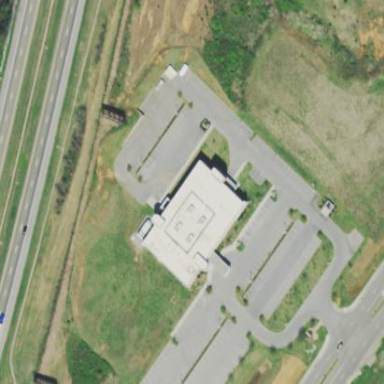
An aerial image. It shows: Hospital building serving as healthcare amenity.